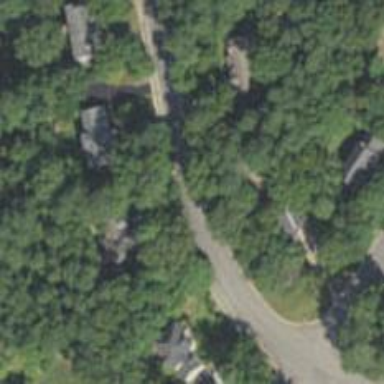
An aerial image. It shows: Driveway leading to service road.